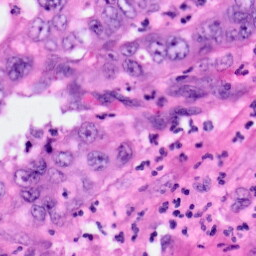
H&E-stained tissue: Pancreatic